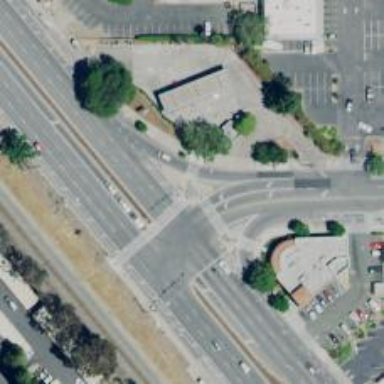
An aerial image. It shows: Footway located on traffic island.